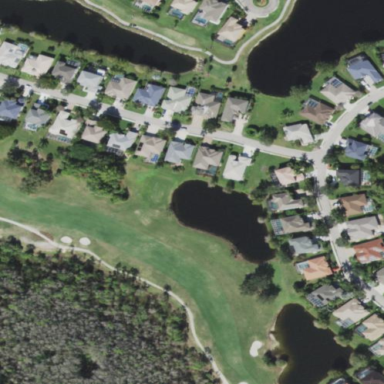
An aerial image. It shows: Golf fairway in the image.